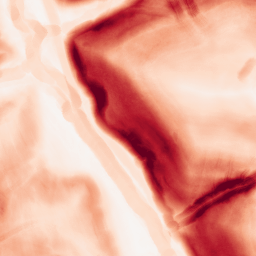
Category: morphological
Decomposition family: morphological_gradient
Decomposition parameters: size: 7
shape: disk
Upsampling method: quintic
Upsampling parameters: scale: 4
Upsampling scale: 4